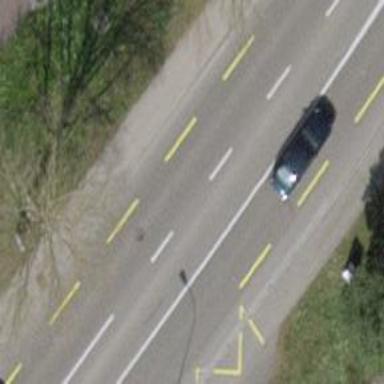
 featuring lanes for cyclists on both sides."